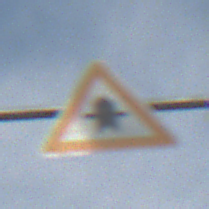
Verkehrszeichen: Vorfahrt
Umgebung: Outdoor, Nature
Tageszeit: MorningAfternoon
Wetter: PartlyCloudy
Licht: Natural
Jahreszeit: NotSpecified
Kontrast: HighContrast